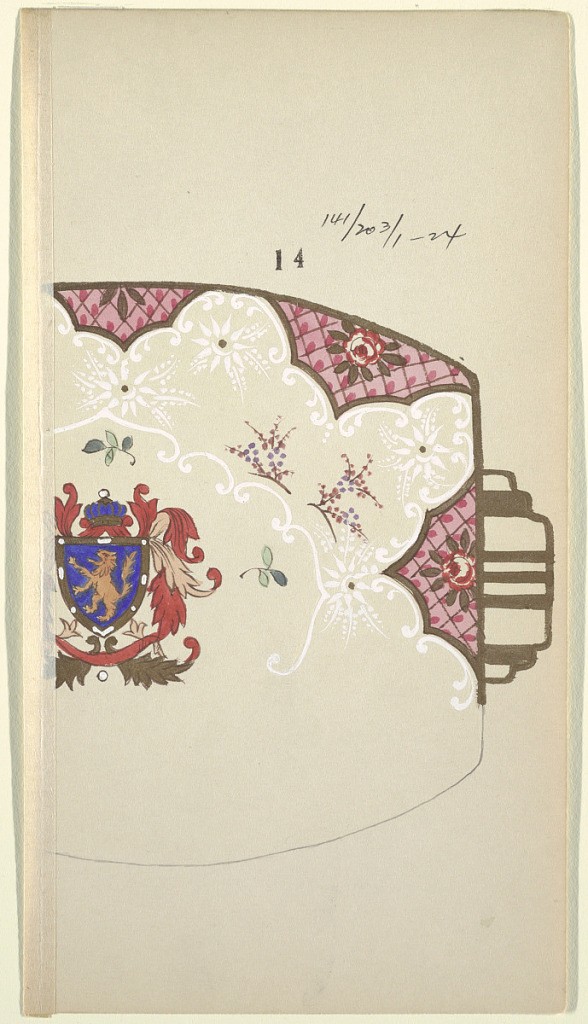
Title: Design for a Platter
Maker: Noritake, Japan and New York, New York, USA
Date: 1880–1910
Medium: Brush and watercolor, gold, white gouache, graphite on cream paper
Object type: Drawing
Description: Partial design for serving platter; border of gold with scalloped edges in pink grid with roses. Coat of arms at center of platter: lion and crown; handle in gold.